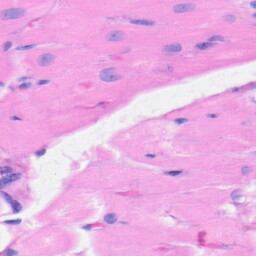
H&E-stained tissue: Heart